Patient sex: M
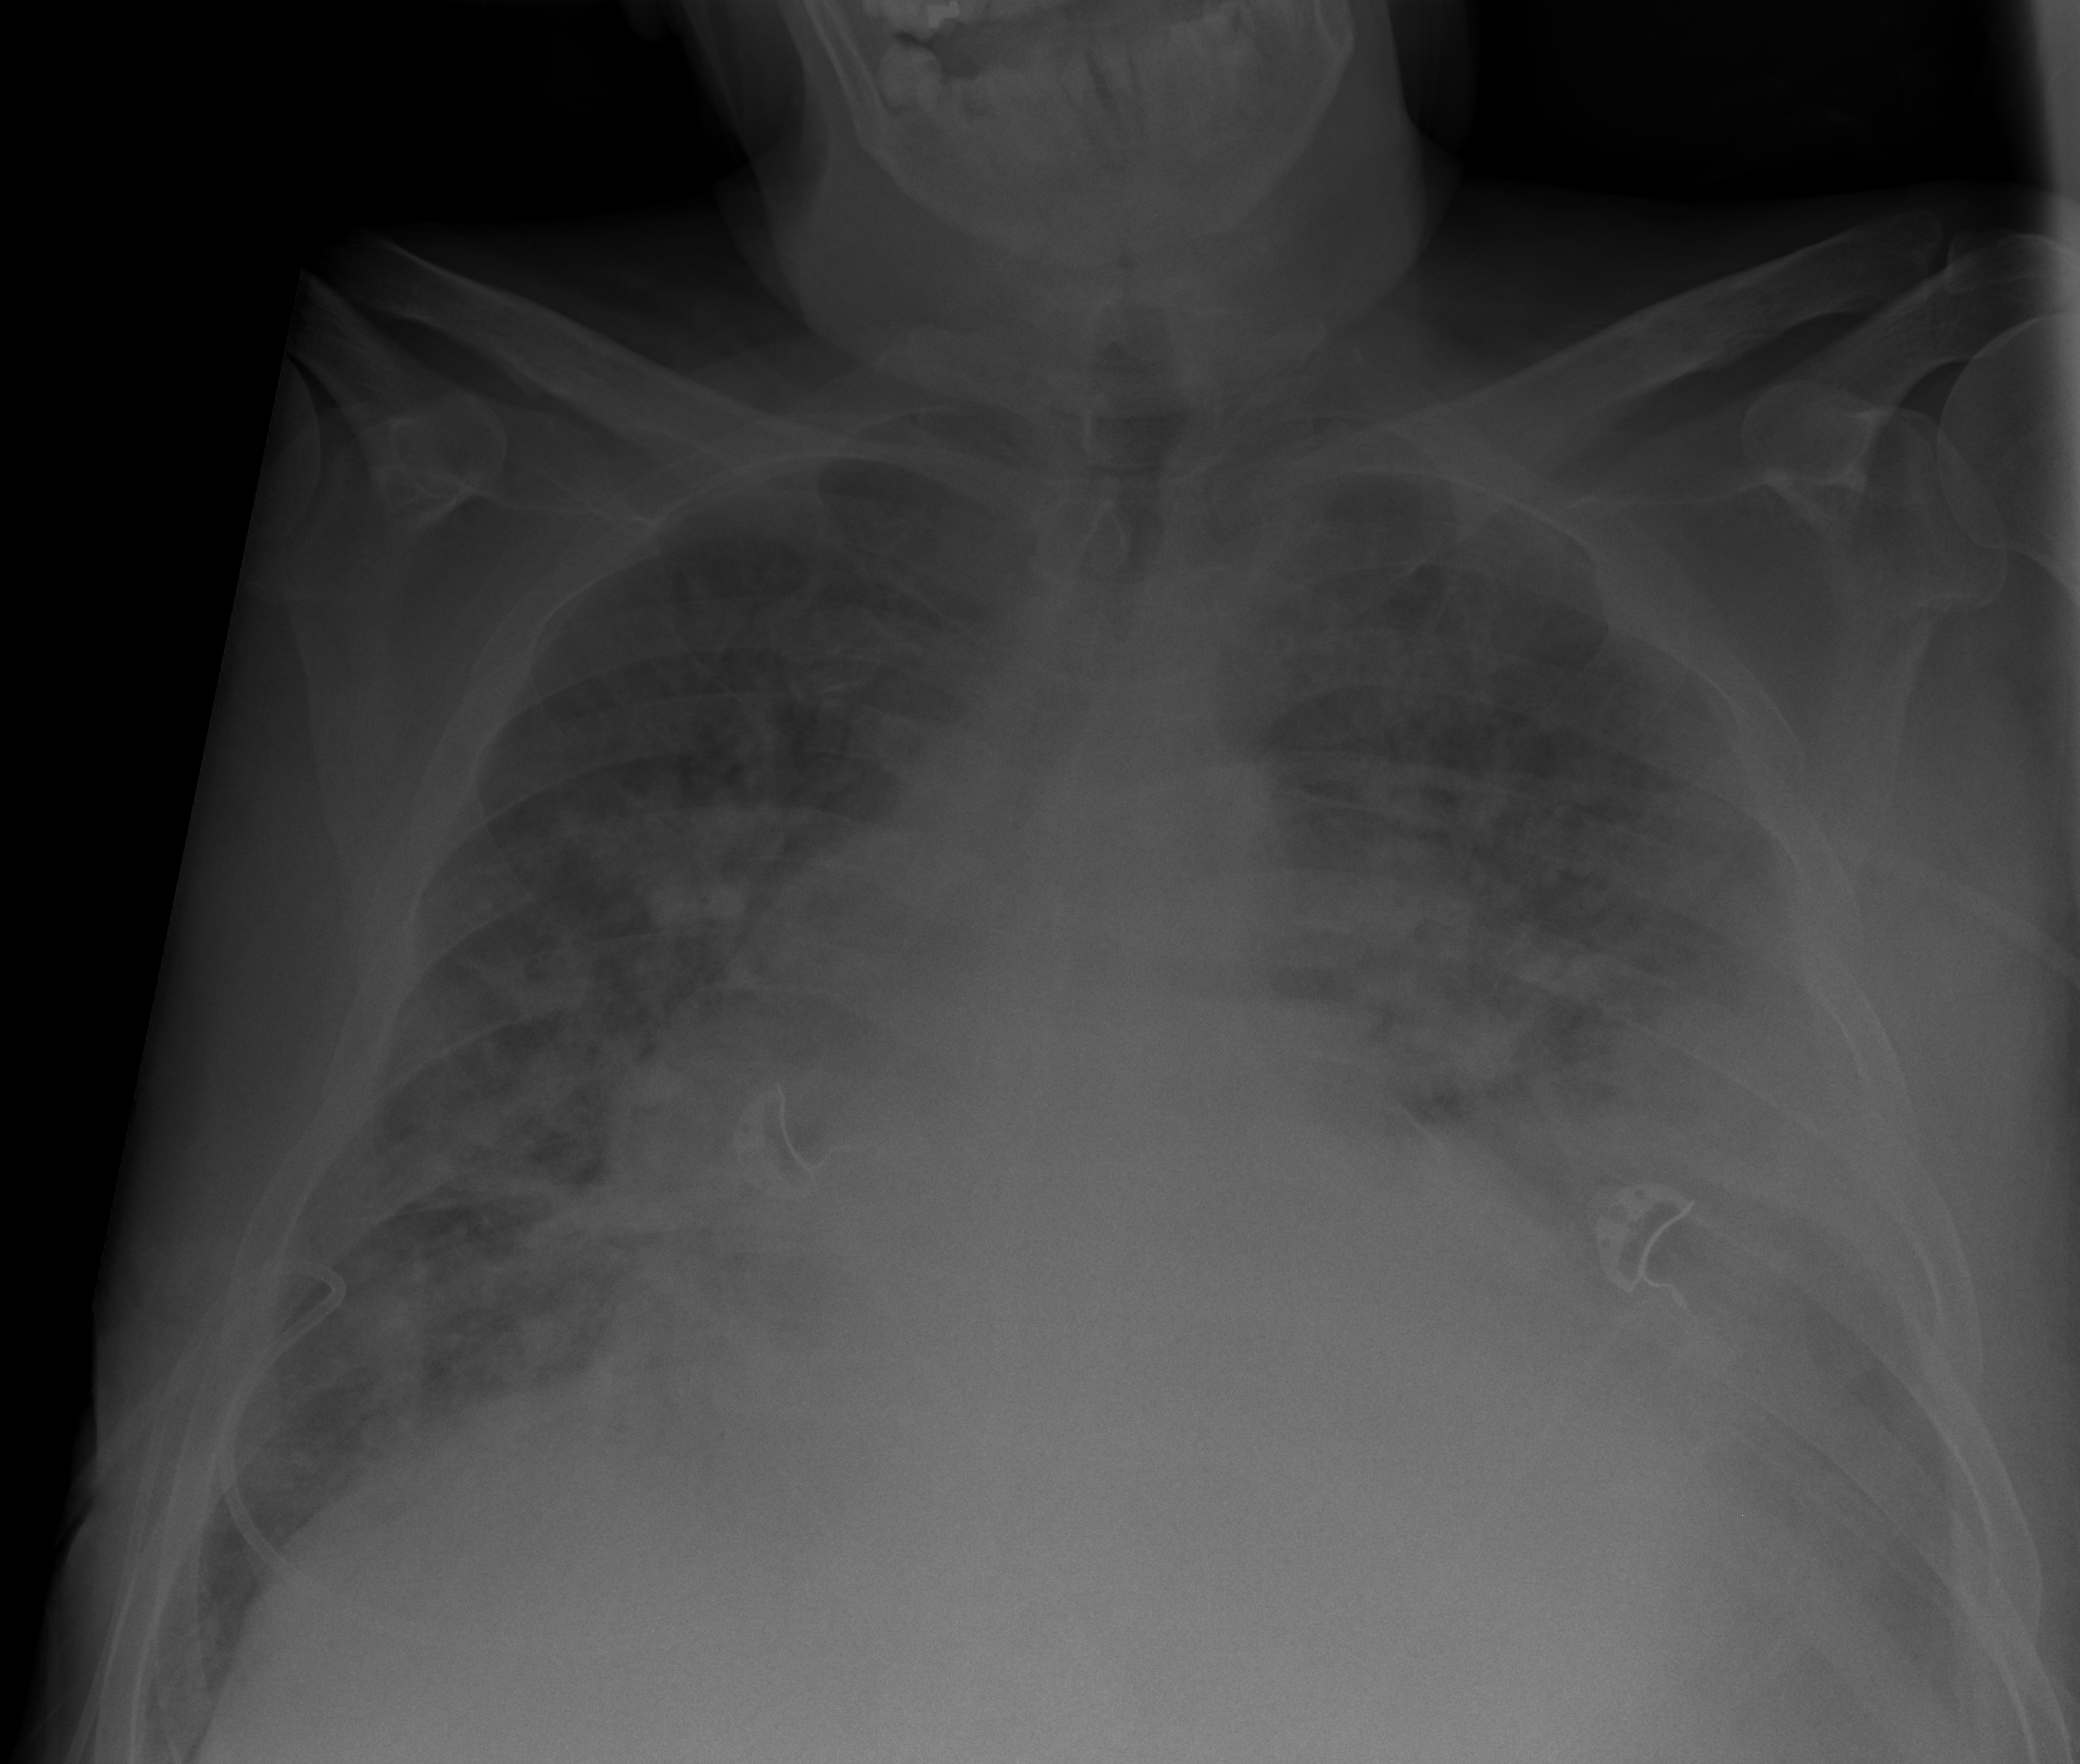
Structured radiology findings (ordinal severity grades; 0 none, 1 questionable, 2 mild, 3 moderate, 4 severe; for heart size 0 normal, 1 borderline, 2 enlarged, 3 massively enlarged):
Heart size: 2
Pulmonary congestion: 4
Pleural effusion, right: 0
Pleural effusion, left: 2
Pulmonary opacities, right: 3
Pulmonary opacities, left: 3
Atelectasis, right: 3
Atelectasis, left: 3